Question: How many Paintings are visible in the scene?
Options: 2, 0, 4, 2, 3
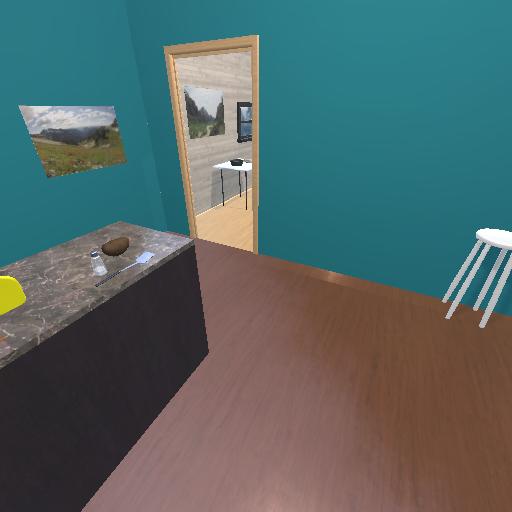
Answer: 2